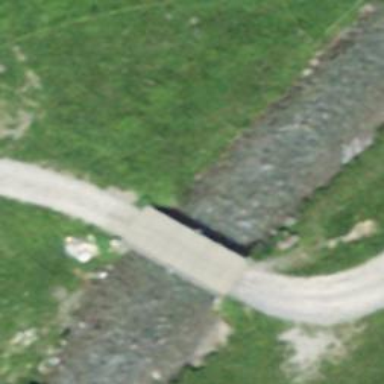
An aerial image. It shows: Track crossing bridge with grade 2 tracktype.